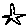
Label: star